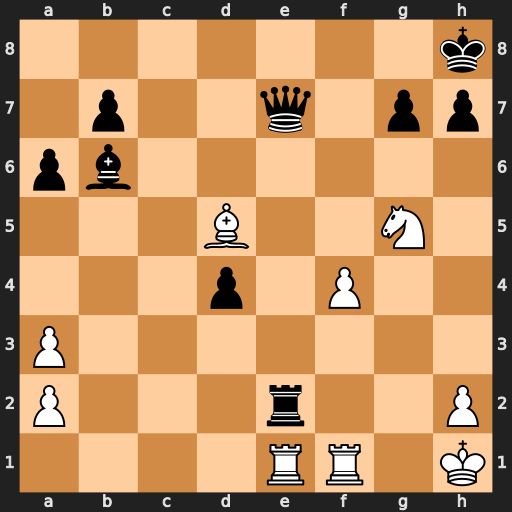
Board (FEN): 7k/1p2q1pp/pb6/3B2N1/3p1P2/P7/P3r2P/4RR1K
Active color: w
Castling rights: -
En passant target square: -
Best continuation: Nf7+ Kg8 Ne5+ Kf8 Rxe2